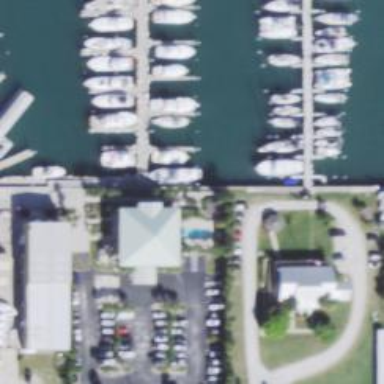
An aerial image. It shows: Marina on leisure land.